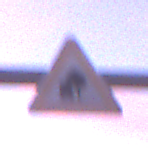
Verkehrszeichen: UnzureichendesLichtraumprofil
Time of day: Dawn
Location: Outdoor (Nature)
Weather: PartlyCloudy
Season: NotSpecified
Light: Natural